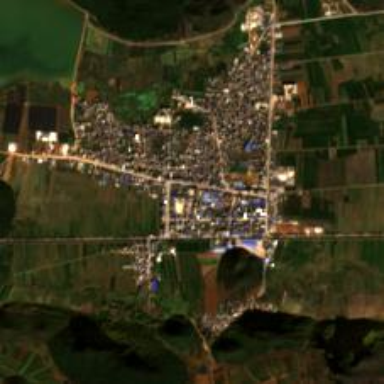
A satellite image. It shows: Ethnic township within town.